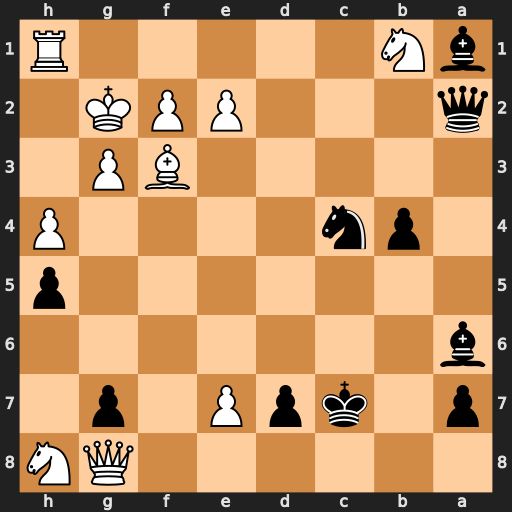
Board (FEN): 6QN/p1kpP1p1/b7/7p/1pn4P/5BP1/q3PPK1/bN5R
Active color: b
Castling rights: -
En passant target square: -
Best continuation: Ne3+ fxe3 Qxg8